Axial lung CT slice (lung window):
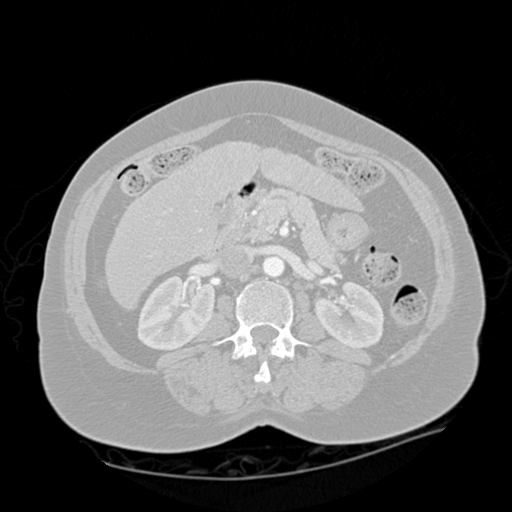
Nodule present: no